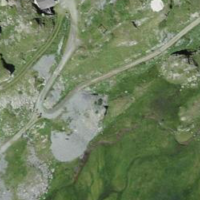
EUNIS habitat code: 31
Species observed at this site:
Achillea erba-rotta
Adenostyles alliariae